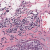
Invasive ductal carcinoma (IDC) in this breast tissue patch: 0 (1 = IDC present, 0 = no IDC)